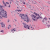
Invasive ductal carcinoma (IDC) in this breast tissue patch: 1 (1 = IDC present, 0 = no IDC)